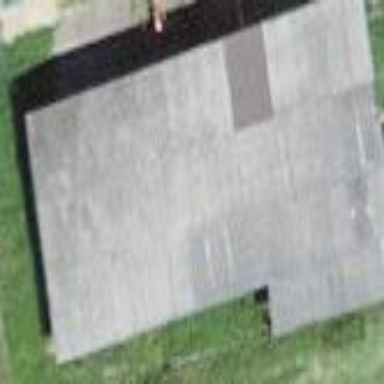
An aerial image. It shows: Shed building.